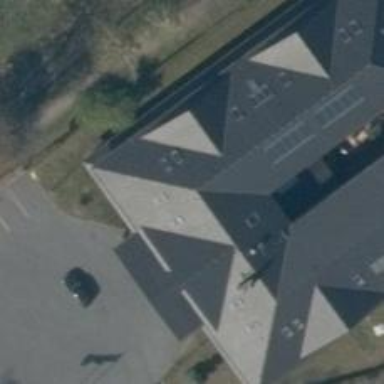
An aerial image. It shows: Cafe.